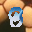
Label: 8